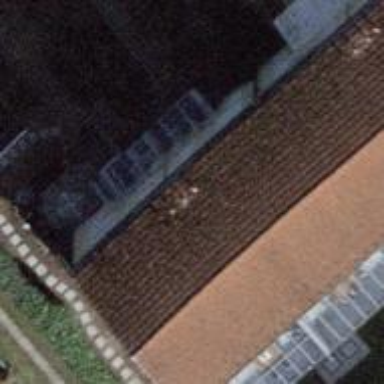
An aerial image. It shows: Terrace building.